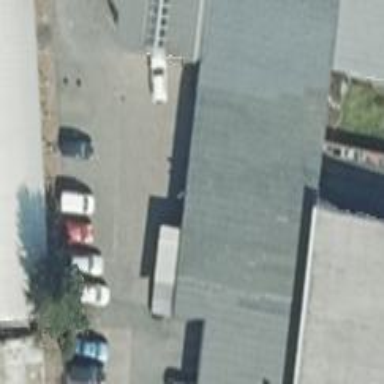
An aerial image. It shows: Shop that sells cars.